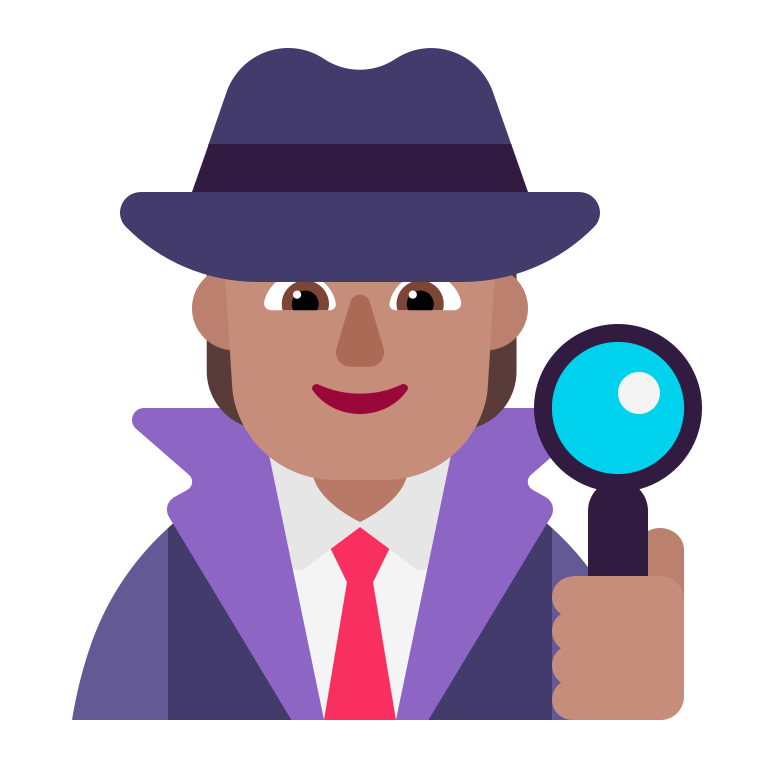
detective flat